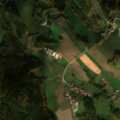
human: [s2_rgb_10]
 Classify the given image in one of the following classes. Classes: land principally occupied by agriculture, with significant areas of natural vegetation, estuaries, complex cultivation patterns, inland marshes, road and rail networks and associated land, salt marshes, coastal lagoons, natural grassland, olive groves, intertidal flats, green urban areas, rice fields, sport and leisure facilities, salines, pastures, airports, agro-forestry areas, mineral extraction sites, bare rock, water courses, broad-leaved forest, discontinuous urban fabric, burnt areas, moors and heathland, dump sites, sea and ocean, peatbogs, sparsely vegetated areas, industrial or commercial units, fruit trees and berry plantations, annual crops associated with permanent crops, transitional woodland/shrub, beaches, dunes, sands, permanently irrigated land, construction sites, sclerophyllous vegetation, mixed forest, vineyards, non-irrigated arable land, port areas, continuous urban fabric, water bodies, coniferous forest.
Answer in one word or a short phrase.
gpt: pastures, complex cultivation patterns, coniferous forest, mixed forest